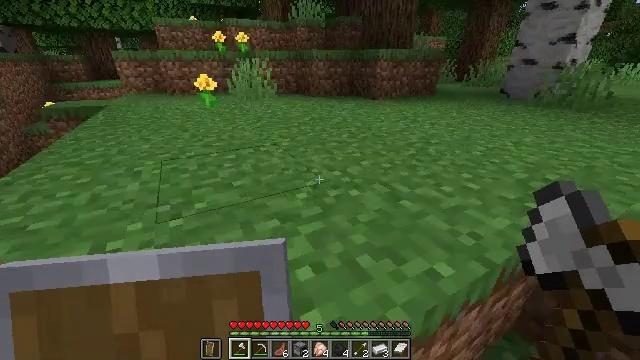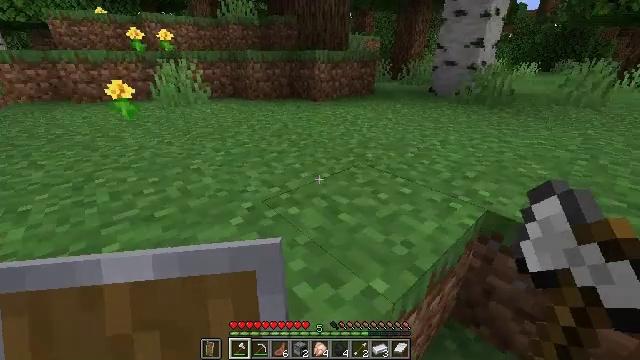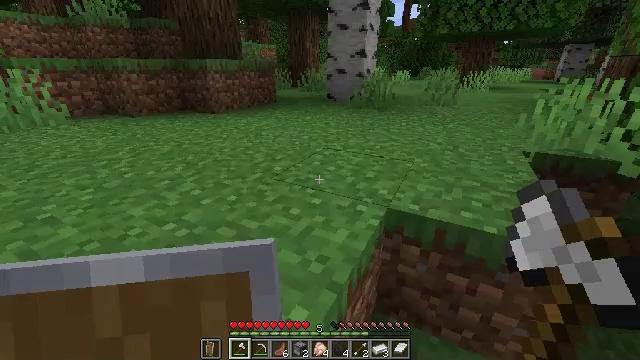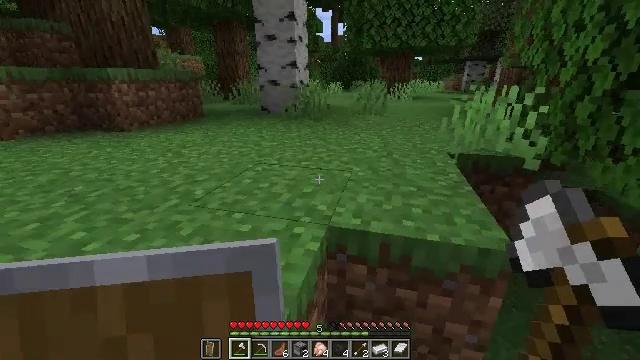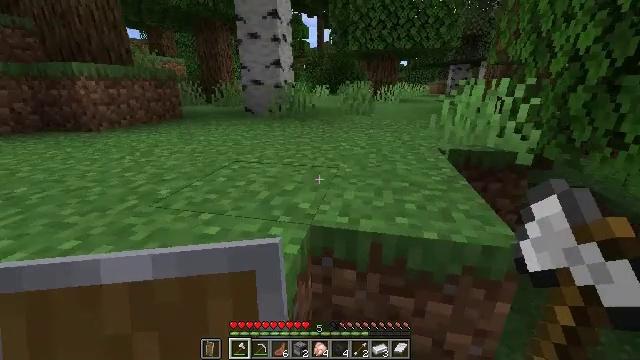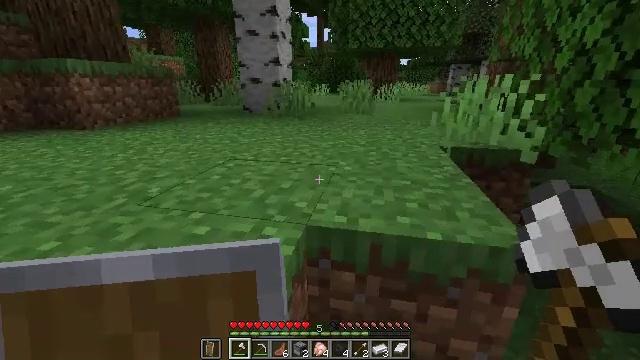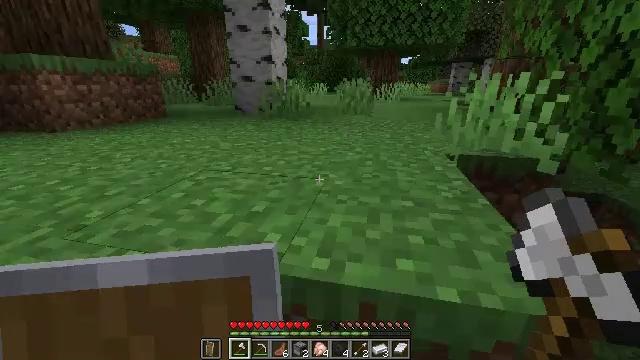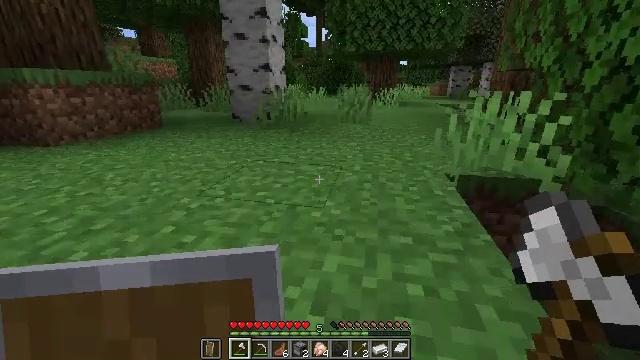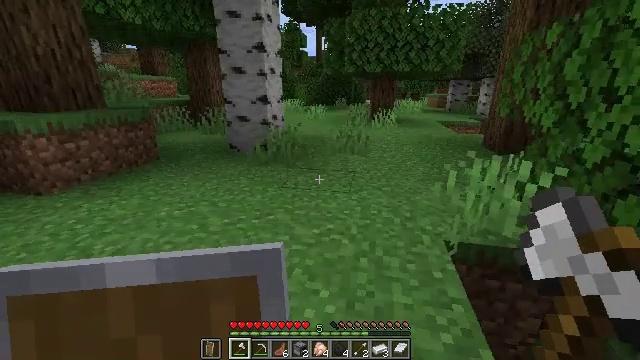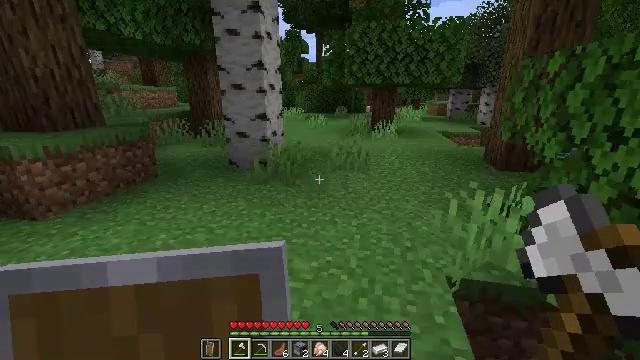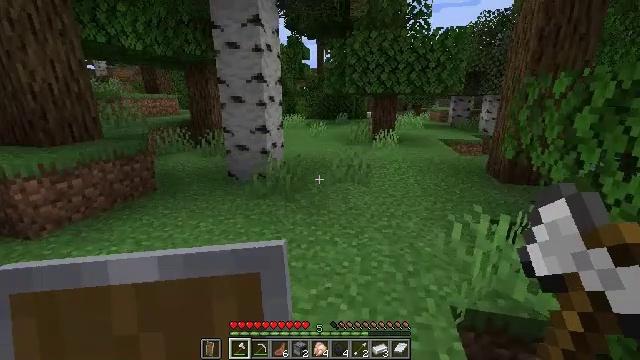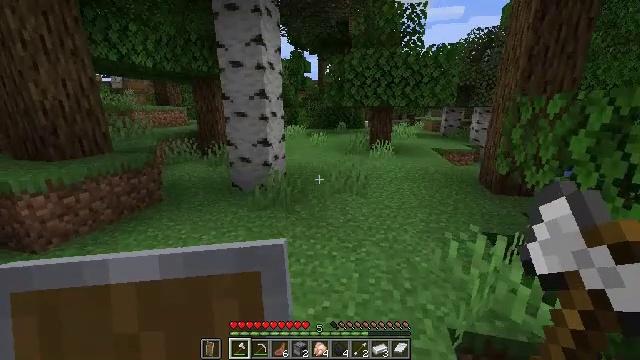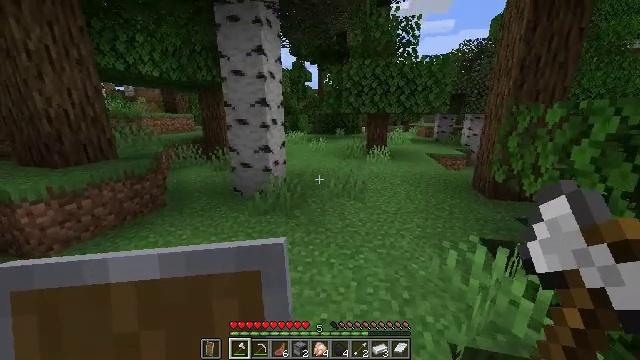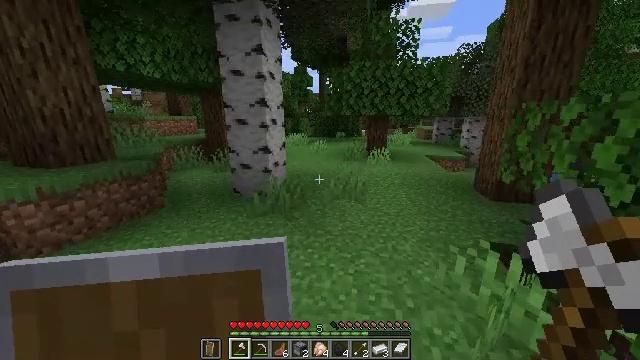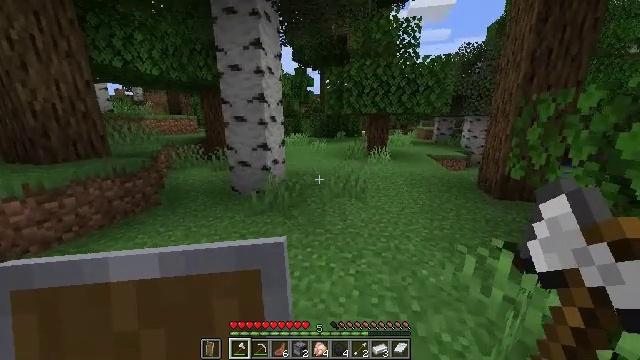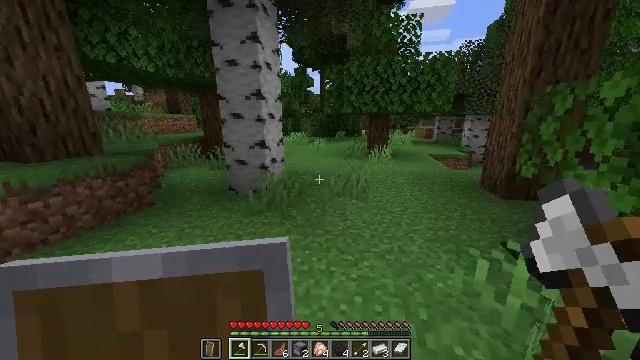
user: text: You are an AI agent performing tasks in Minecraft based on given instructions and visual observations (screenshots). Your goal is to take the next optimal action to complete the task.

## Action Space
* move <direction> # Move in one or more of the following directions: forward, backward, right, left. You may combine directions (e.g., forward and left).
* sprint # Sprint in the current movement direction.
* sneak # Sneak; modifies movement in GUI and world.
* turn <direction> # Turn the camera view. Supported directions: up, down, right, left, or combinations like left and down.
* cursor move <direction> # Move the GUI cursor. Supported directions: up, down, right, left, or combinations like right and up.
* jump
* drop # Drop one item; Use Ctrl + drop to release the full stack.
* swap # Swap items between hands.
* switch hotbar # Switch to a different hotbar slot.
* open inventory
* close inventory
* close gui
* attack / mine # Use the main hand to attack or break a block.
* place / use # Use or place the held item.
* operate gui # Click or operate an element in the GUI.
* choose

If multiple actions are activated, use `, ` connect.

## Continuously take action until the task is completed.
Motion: motion action
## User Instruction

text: Break the sugar cane.
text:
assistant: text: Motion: move forward, sprint, turn right, jump
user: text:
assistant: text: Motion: move forward, sprint, turn right and up, jump
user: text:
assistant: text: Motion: move forward, sprint, turn right and up, jump
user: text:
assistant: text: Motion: move forward, sprint, turn right and up, jump
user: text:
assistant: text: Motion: move forward, sprint, jump
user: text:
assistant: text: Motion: move forward, sprint, jump
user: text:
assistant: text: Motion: move forward, sprint, jump
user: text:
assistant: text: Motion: move forward, sprint, turn up, jump
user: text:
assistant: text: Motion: move forward, sprint, jump
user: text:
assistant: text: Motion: move forward, sprint, jump
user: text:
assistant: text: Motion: move forward, sprint, jump
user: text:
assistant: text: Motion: move forward, sprint, jump
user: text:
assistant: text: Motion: move forward, sprint, jump
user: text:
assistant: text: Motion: move forward, sprint, jump
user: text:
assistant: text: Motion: move forward, sprint, jump
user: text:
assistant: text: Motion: move forward, sprint, jump
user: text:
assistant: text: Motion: move forward, sprint, jump
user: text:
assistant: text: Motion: move forward, sprint, jump
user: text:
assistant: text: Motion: move forward, sprint, jump
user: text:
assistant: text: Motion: move forward, sprint, jump
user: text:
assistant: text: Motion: move forward, sprint, jump
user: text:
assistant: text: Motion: move forward, sprint, jump
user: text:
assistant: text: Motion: move forward, sprint, jump
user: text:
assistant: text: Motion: move forward, sprint, jump
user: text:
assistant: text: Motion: move forward, sprint, jump
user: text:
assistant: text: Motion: move forward, sprint, jump
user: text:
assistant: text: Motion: move forward, sprint, turn left
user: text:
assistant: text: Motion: move forward, sprint, turn left
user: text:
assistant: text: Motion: move forward, sprint, turn left
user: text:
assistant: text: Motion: move forward, sprint, turn left